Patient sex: M
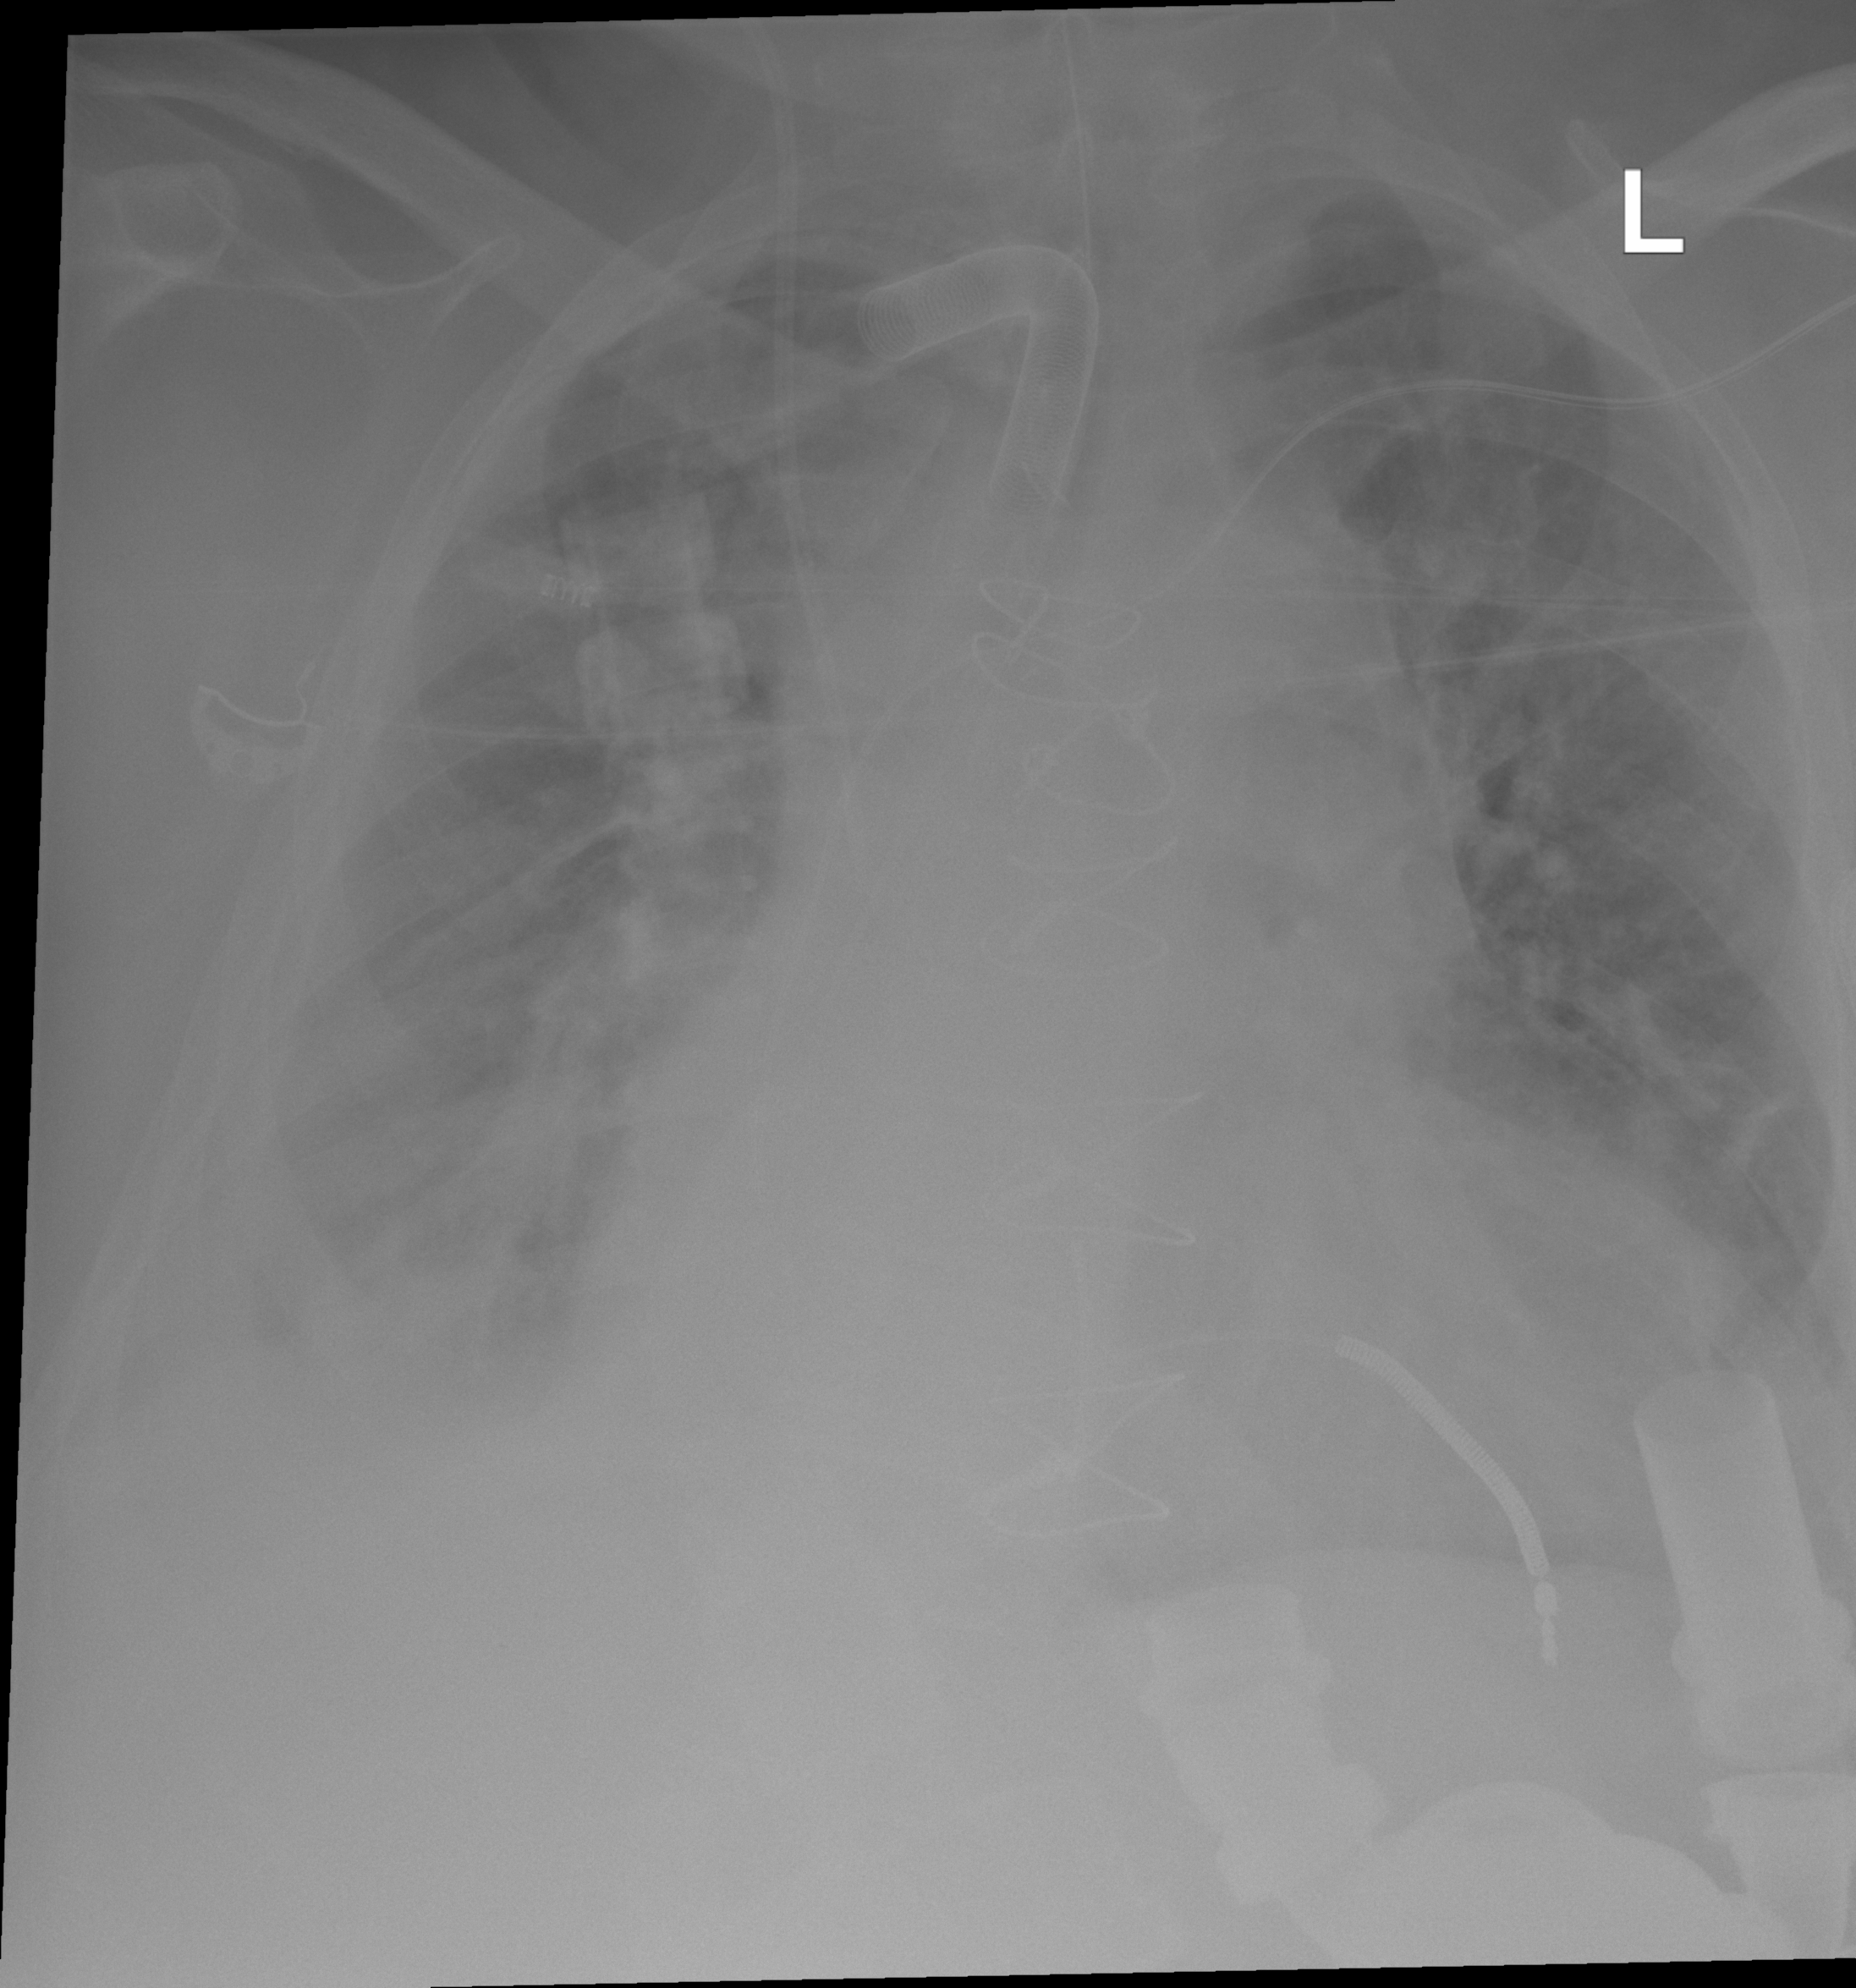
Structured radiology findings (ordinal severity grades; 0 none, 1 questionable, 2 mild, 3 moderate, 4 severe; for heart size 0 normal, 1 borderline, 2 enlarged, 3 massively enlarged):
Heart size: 2
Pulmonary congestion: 2
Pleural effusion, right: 2
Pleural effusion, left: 2
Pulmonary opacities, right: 2
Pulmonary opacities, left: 2
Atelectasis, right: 3
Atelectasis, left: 2